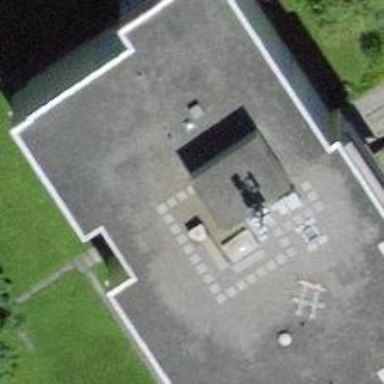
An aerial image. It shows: Mast tower used for communication.